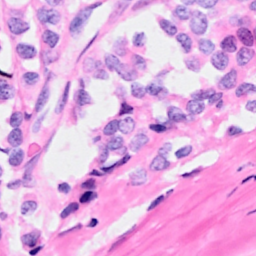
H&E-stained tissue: Breast